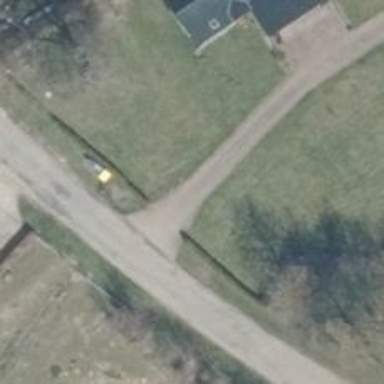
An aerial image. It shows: Driveway leading to service road.